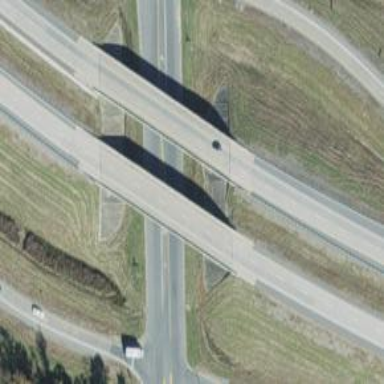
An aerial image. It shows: Beam-structured bridge on motorway.